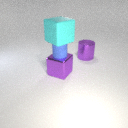
large purple metal cube below large cyan rubber cube